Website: slack
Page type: payment
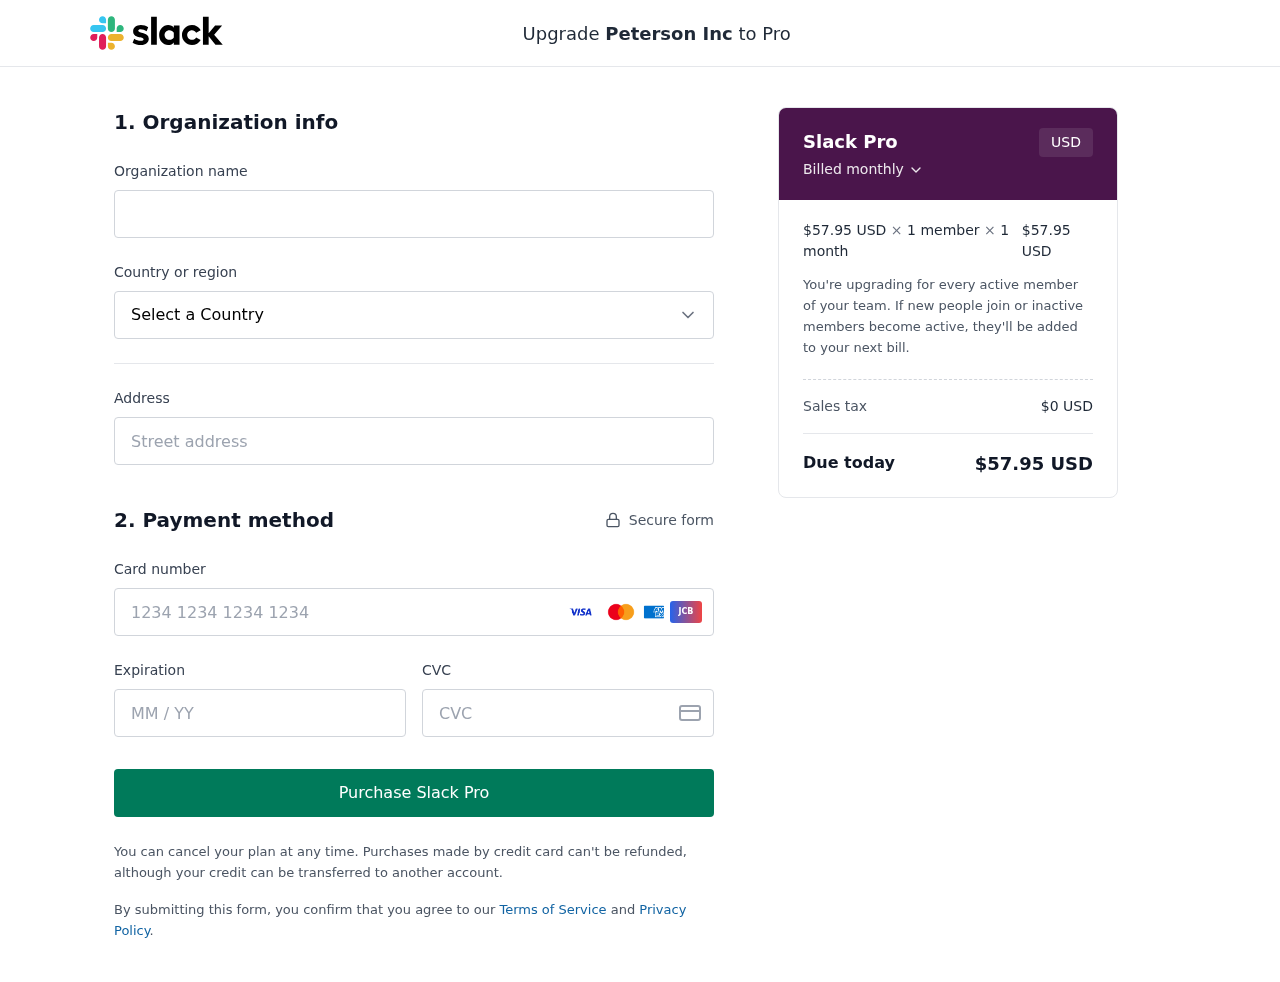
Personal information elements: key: PII_CARD_CVV
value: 626
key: PII_CARD_EXPIRY
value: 03/26
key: PII_CARD_NUMBER
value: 6011 0400 3226 4038
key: PII_COMPANY
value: Peterson Inc
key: PII_COUNTRY
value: United States
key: PII_STREET
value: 7665 Jessica Locks Apt. 231
Product elements: key: PRODUCT1_PRICE
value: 57.95
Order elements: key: ORDER_SUBTOTAL
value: $57.95 USD
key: ORDER_TAX
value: $0 USD
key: ORDER_TOTAL
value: $57.95 USD